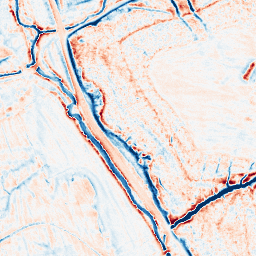
Category: edge_preserving
Decomposition family: anisotropic_diffusion
Decomposition parameters: iterations: 20
kappa: 50
gamma: 0.2
Upsampling method: quadratic
Upsampling parameters: scale: 4
Upsampling scale: 4